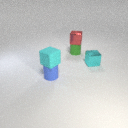
small green rubber cylinder behind small blue rubber cylinder